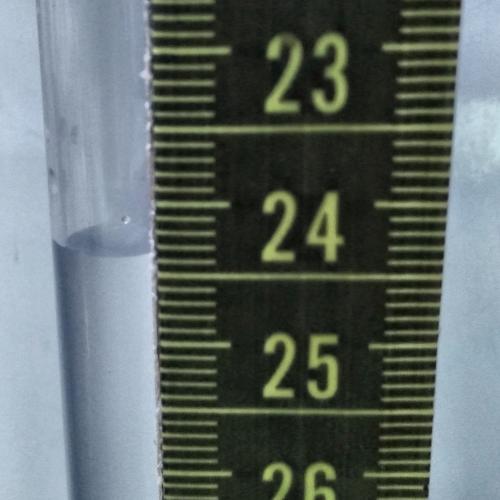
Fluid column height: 24.4 cm